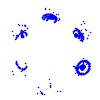
Particle: pion